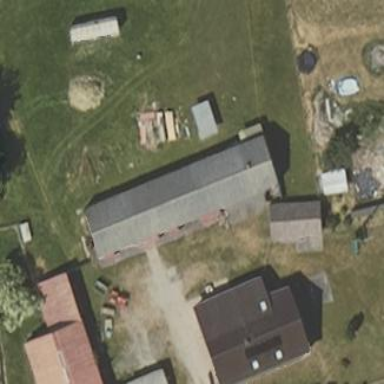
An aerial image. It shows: Shed building.